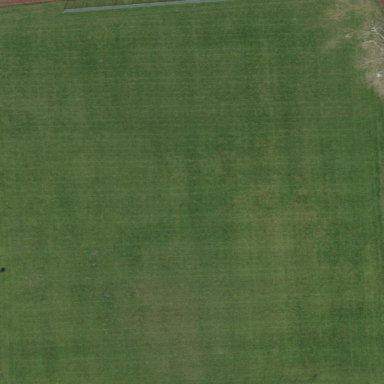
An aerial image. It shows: Soccer pitch for leisure land activities.